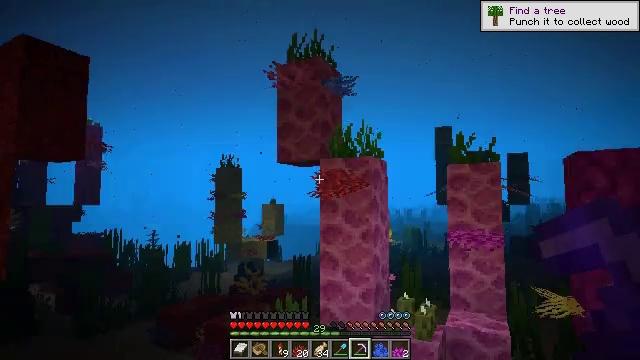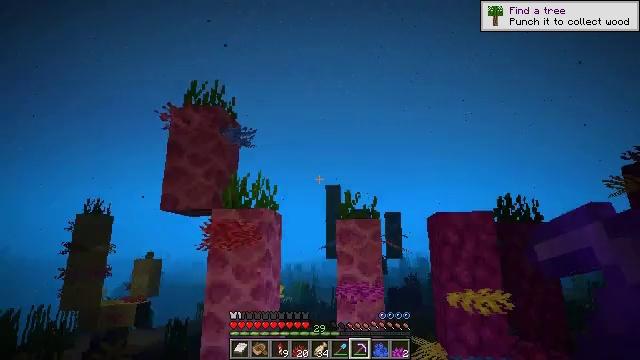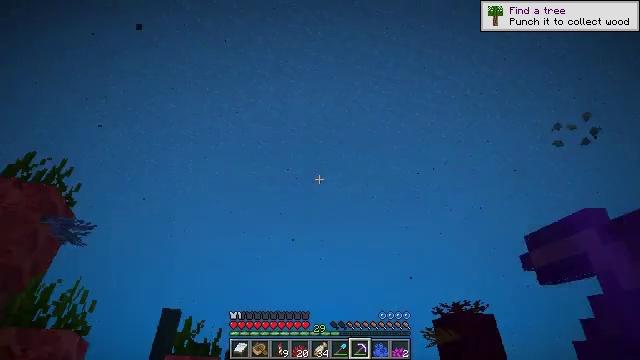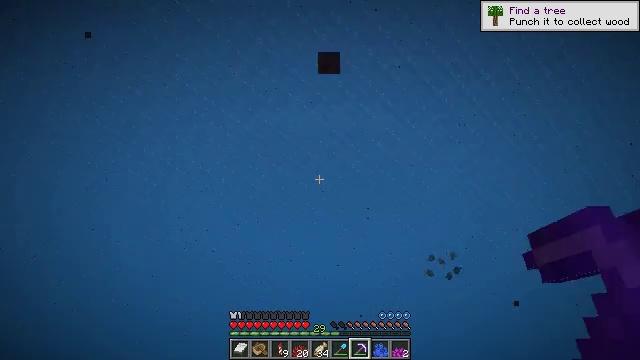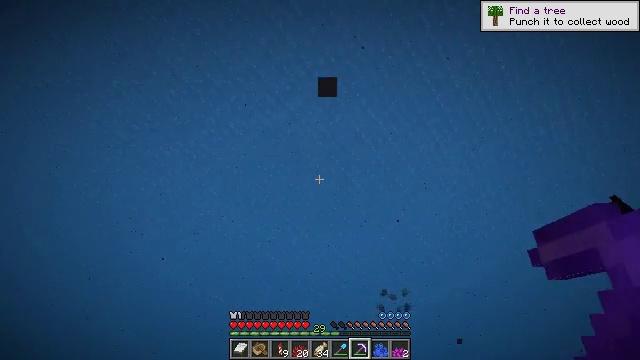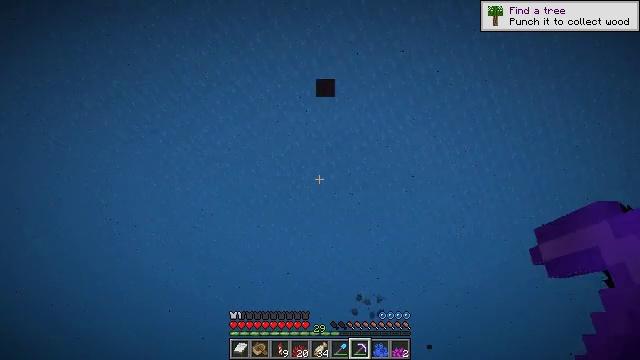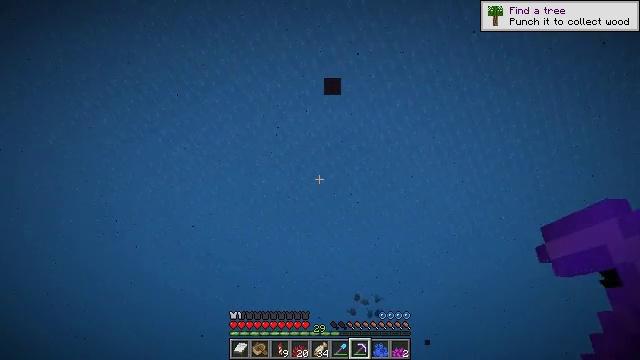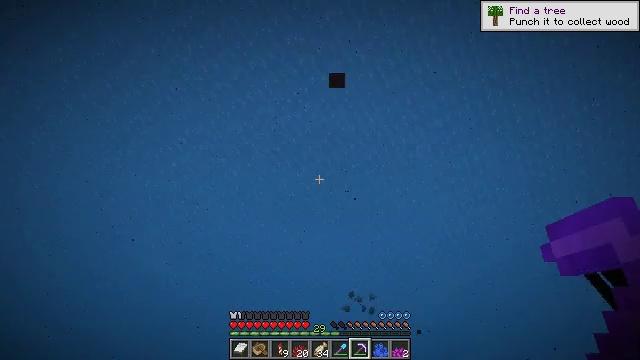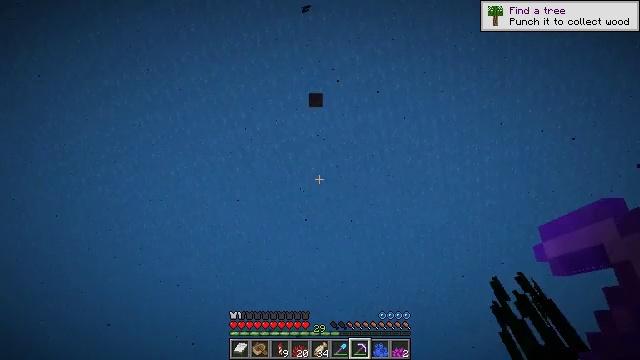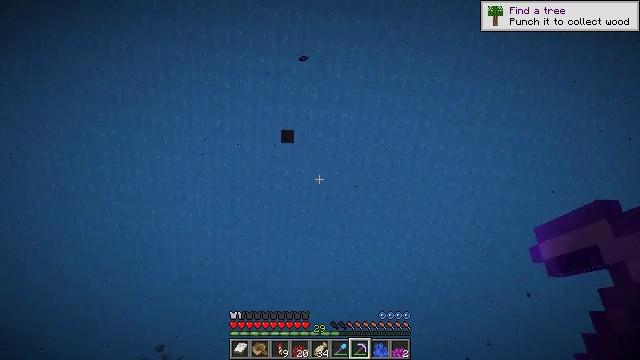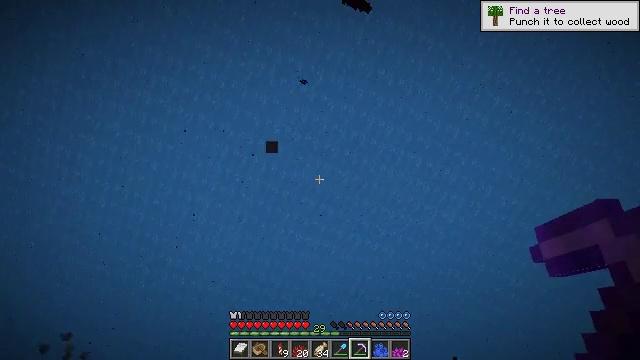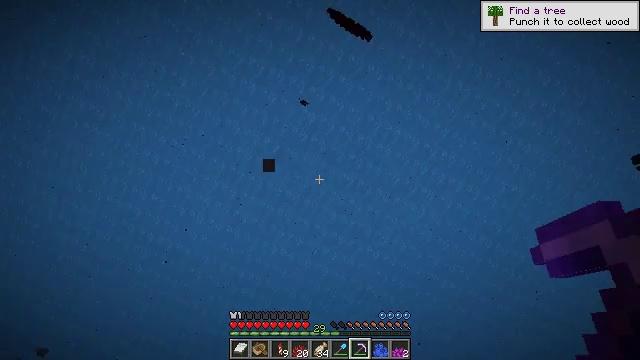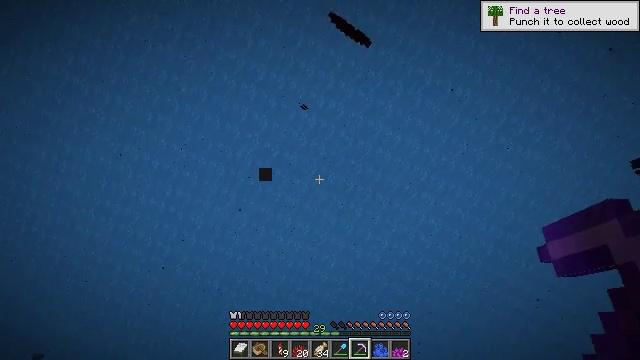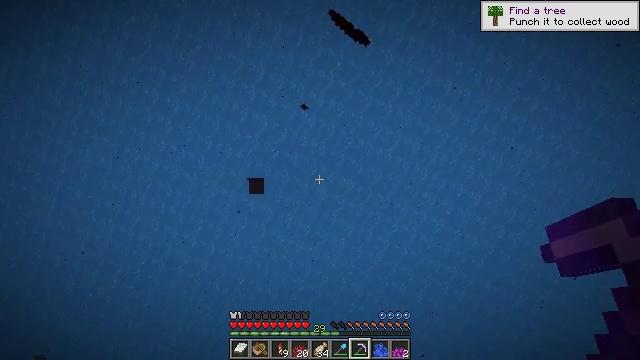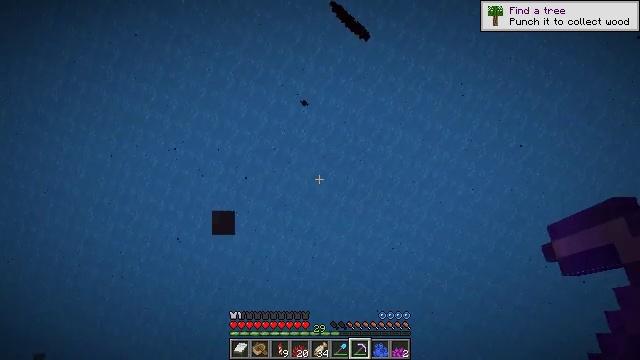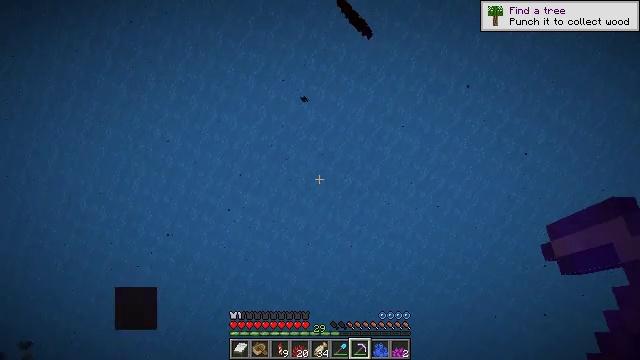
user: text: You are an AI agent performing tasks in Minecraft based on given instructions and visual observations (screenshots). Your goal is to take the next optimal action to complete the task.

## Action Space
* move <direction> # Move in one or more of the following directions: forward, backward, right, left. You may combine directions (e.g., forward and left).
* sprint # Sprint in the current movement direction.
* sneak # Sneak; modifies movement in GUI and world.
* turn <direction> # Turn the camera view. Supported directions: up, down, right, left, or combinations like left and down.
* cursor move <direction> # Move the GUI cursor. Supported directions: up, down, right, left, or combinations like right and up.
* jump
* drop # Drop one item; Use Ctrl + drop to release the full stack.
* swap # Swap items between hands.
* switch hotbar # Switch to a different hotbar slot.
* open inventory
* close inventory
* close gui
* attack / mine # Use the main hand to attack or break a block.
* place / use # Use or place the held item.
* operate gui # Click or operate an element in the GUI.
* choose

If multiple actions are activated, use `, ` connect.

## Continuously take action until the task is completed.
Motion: motion action
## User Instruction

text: Attack the fire coral wall fan to collect it.
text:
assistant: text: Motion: turn right and up
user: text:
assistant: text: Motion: turn right and up
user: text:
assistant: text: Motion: turn right and up
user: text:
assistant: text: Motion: turn right and up
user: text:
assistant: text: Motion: turn right
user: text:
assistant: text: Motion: no_op
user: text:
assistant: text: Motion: turn right
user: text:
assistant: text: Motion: turn right and up
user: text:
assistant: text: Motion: turn right and up
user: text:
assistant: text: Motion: turn right and up
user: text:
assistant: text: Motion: turn right and up, jump
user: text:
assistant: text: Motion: jump
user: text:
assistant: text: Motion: jump
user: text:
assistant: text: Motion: jump
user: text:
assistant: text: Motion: turn right, jump
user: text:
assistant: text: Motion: turn right, jump
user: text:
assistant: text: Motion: turn right, jump
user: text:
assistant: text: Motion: turn right, jump
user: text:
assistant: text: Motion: jump
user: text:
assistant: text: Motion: move back and move right, turn right and up, jump
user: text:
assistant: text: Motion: move back and move right, jump
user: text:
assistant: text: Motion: move back and move right, jump
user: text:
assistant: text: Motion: move back and move right, jump
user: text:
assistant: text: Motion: jump
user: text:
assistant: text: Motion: jump
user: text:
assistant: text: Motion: jump
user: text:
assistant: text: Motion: jump
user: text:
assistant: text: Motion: jump
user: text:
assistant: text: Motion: jump
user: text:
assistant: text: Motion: jump